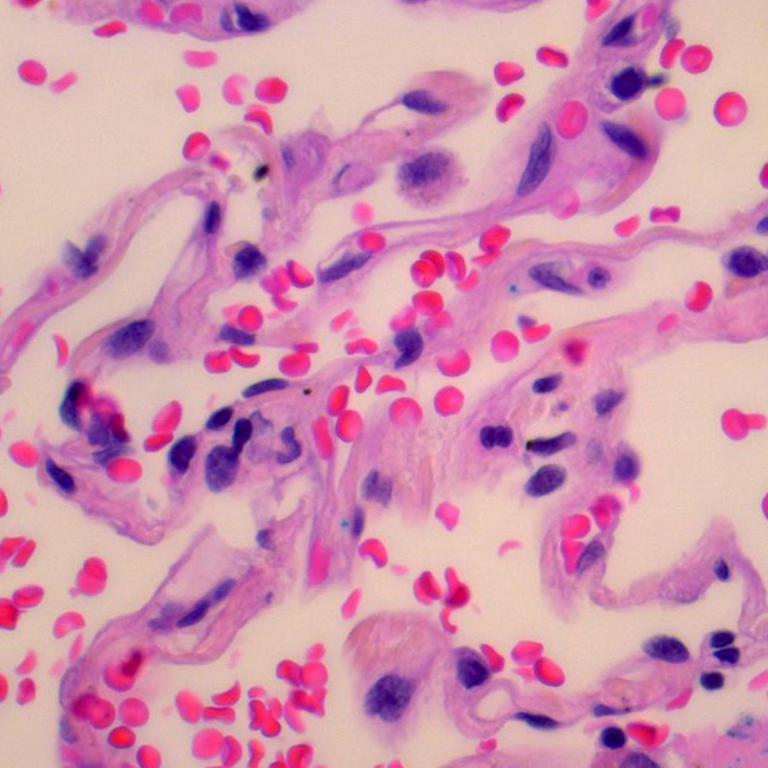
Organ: lung
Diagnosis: benign